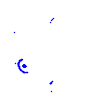
Particle: proton